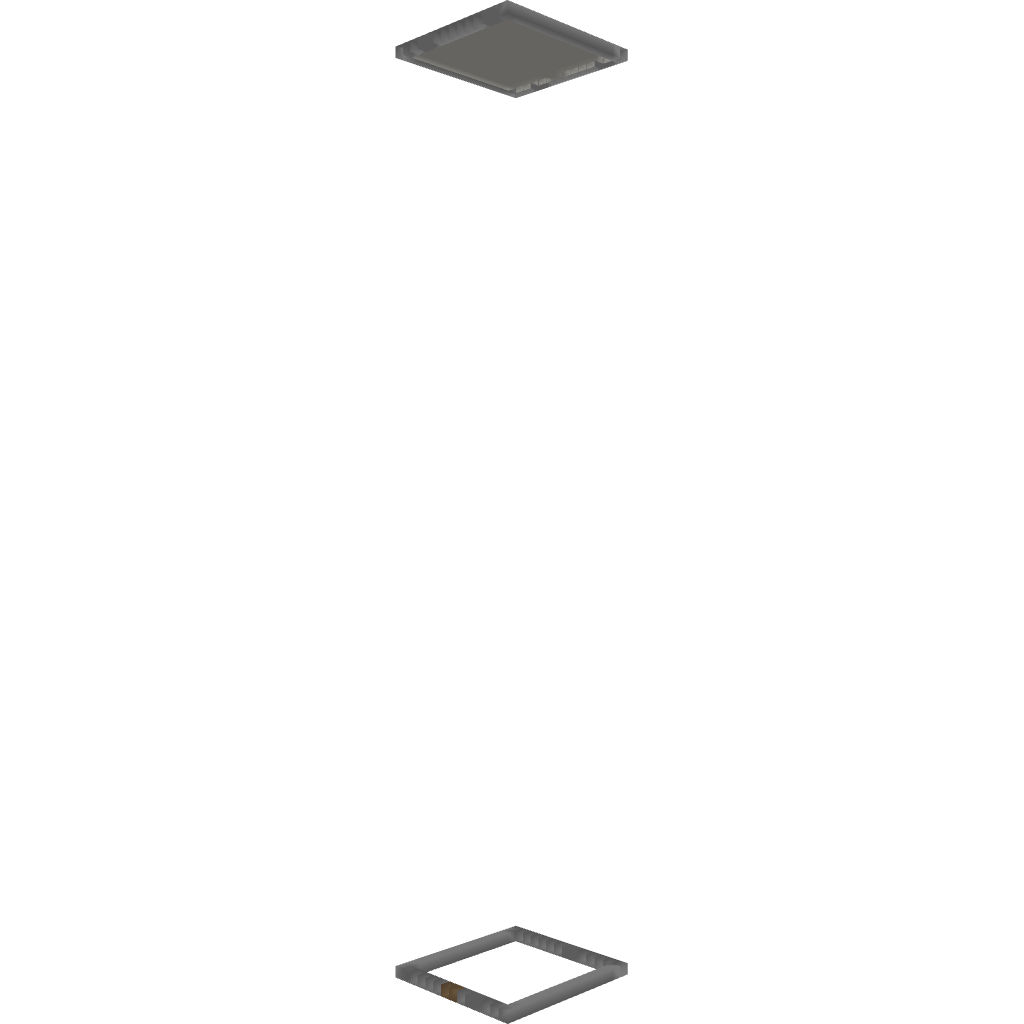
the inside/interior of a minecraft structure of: Glostone tower